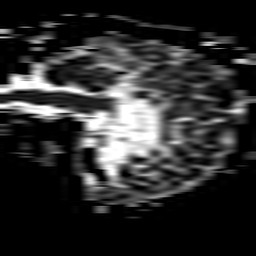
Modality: ADC
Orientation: sagittal
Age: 37
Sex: male
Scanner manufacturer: philips
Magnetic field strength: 3 T
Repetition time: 3.08 s
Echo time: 0.076 s